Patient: sex M, age 42
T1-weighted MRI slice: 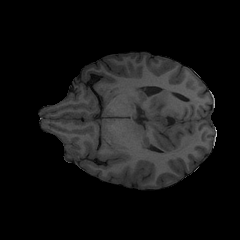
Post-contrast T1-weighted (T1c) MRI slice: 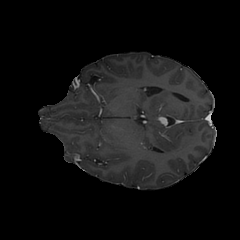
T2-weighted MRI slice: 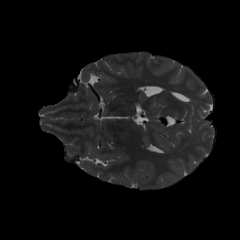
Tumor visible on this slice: no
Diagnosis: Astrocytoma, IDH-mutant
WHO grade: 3